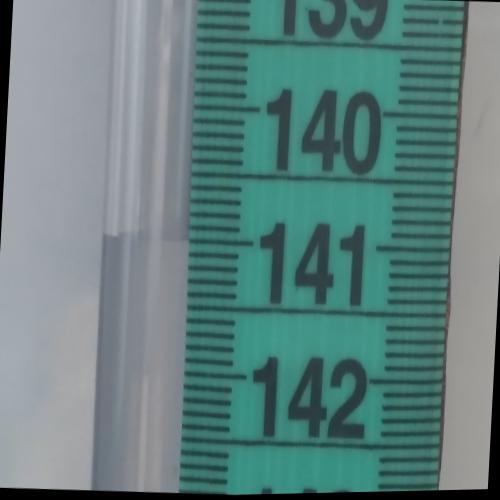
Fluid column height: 141.0 cm